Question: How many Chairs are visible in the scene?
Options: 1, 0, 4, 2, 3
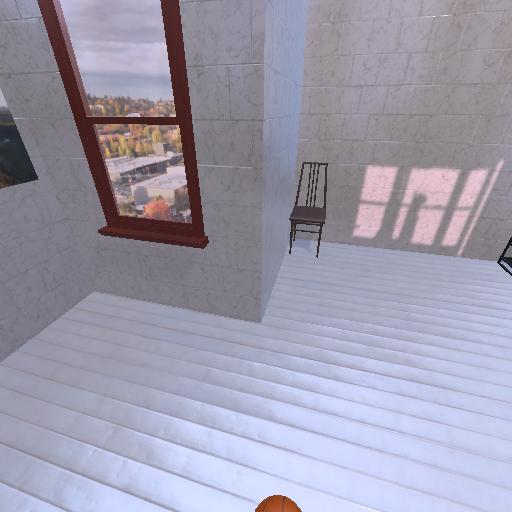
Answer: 1